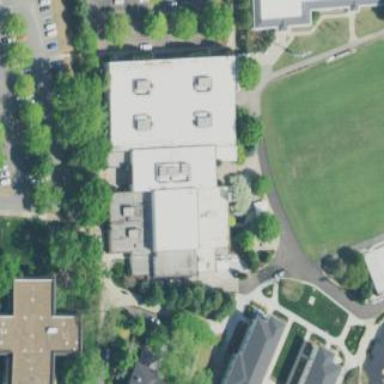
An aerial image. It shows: College building.